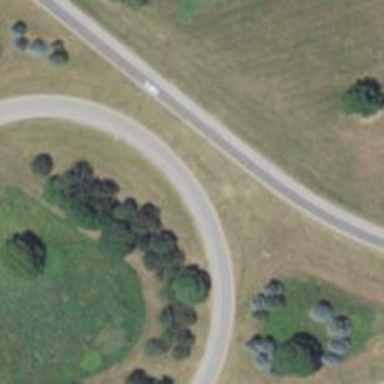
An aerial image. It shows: Primary link highway.